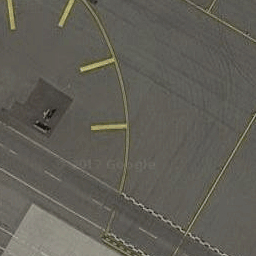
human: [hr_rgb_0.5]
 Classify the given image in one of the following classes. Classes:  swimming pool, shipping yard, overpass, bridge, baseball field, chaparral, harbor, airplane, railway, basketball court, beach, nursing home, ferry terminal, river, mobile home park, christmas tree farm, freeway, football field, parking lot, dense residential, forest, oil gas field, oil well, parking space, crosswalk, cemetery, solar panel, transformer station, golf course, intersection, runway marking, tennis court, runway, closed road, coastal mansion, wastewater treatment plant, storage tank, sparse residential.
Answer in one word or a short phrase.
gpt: runway marking